Question: The function occurs before anything is clicked...
such as

When i click the name ^ fdsa, for exampmle, i need the id to pop up, but it automatically happens when the page is loaded for some reason
HTML
'''
<ul data-role="listview" id="ccontent" data-inset="true">
</ul>
'''
JS
'''
function getClubs() {
$.ajax({
url: 'some url',
crossDomain: true,
type: 'post',
data: '',
success: function (data) {
$('#ccontent').empty();
var json = jQuery.parseJSON(data);
for (var i = 0; i < json.length; i++)
$('#ccontent').append('<li><a href="#"+onclick="' + getData(json[i].id) + '" rel="external">' + json[i].name + '</a></li>');
$('#ccontent').listview('refresh');
},
});
}
function getData(id) {
$('#clubcontent').append ('<li>'+id+'</li>');
$('#clubcontent').listview('refresh');
};
'''
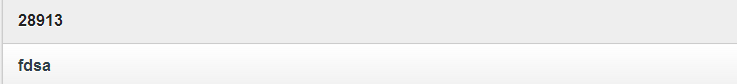
Answer: I think this is what you're looking for:
'''
$(document).on('click', '#ccontent li a', function () {
getData($(this).data('club-id'));
});
function getClubs() {
$.ajax({
url: 'some url',
crossDomain: true,
type: 'post',
data: '',
success: function (data) {
$('#ccontent').empty();
var json = jQuery.parseJSON(data);
for (var i = 0; i < json.length; i++)
$('#ccontent').append('<li><a href="#" data-club-id="' + json[i].id + '" rel="external">' + json[i].name + '</a></li>');
$('#ccontent').listview('refresh');
}
});
}
'''
<URL>' function.